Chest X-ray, PA view. Patient: 52 years old, sex M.
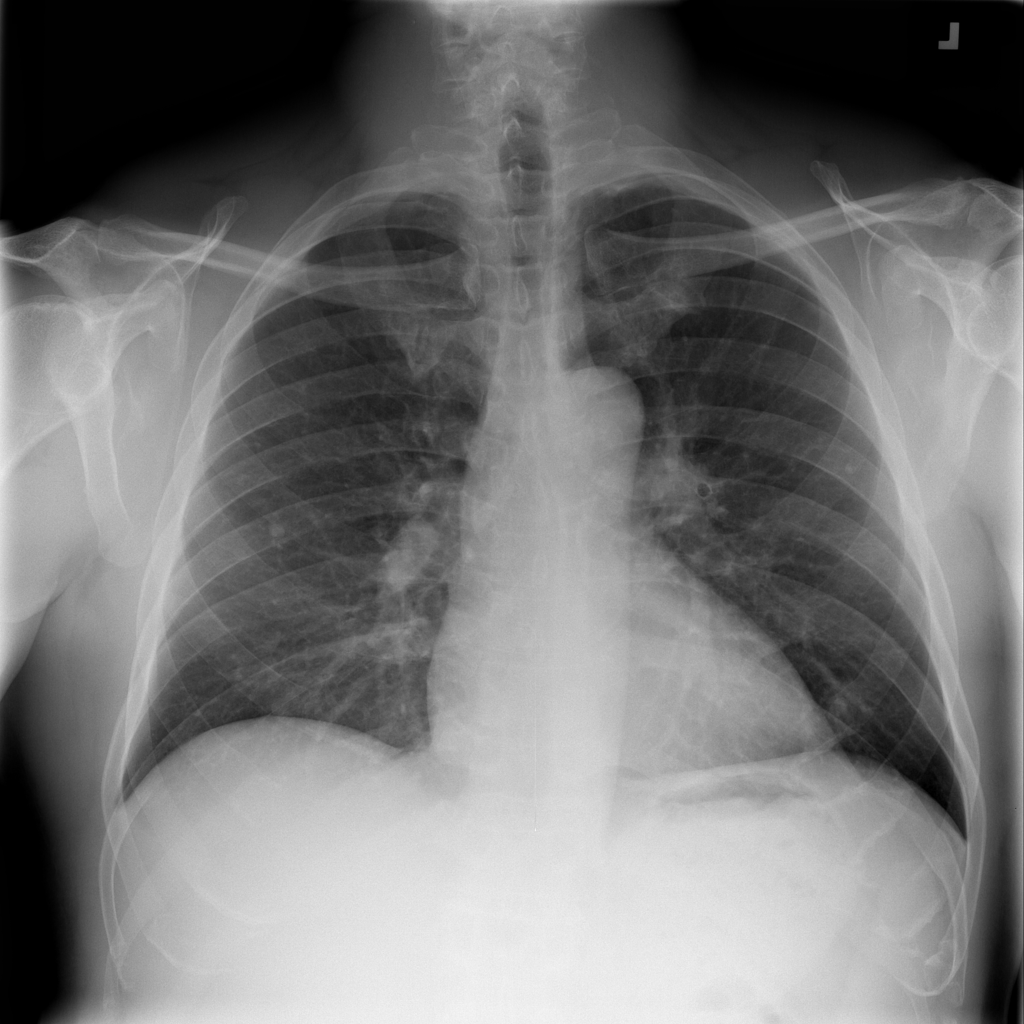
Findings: No Finding